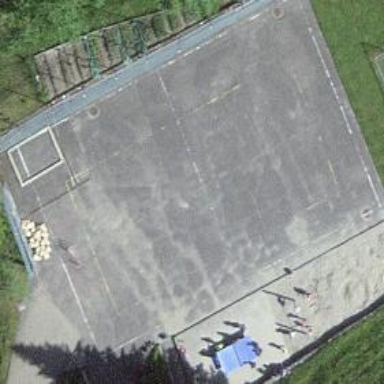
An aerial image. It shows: Pitch for leisure activities.